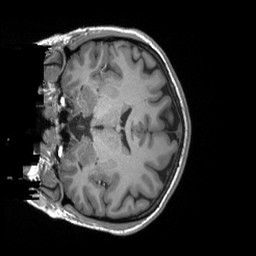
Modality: T1w
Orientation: coronal
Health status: ill
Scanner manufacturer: siemens
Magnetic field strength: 3 T
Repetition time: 2.3 s
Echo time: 0.00243 s